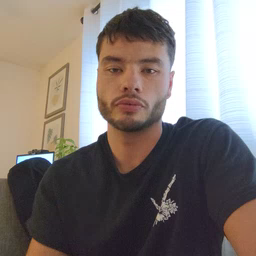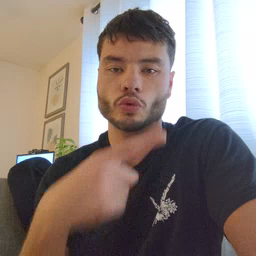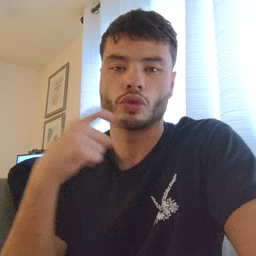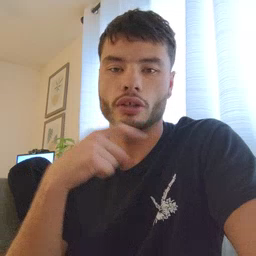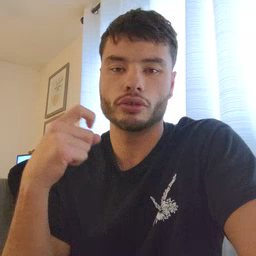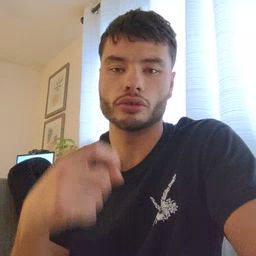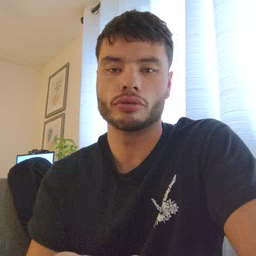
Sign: dryer